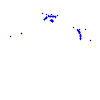
Particle: proton